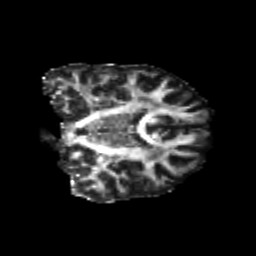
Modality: FA
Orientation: coronal
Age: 20
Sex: male
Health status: healthy
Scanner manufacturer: philips
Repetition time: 7.388 s
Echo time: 0.08599 s